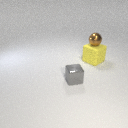
large yellow rubber cube behind small gray metal cube